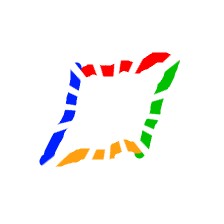
Shape: parallelogram